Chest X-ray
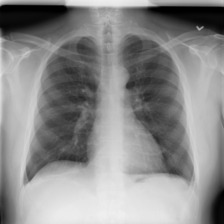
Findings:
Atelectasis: positive
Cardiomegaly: negative
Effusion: negative
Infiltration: negative
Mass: negative
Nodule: negative
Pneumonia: negative
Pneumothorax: negative
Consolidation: negative
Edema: negative
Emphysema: negative
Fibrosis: negative
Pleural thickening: negative
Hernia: negative